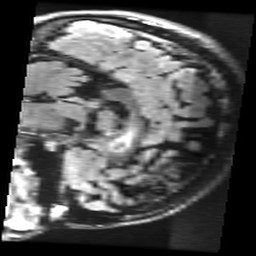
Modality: FLAIR
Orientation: sagittal
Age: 20
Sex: female
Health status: healthy
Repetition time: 12 s
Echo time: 0.09782 s